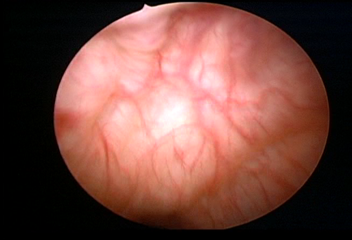
Modality: WLC
Class: Normal mucosa
Bladder cancer association: No